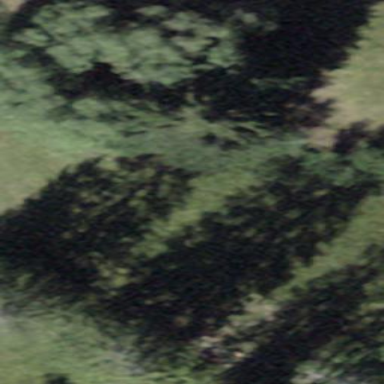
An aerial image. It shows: Forest area.